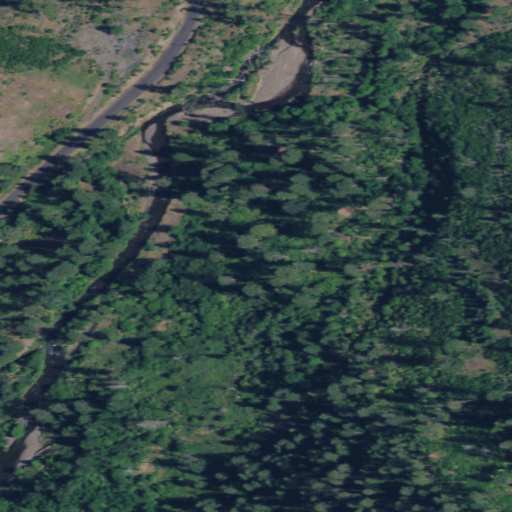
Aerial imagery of valley in Washington named Big Four Canyon containing evergreen forest, shrub, open development, and grassland